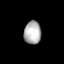
Tissue: lung
Cell type: Others
Senescence score: 0.5661
Nuclear area (px): 389
Mean DAPI intensity: 175.576